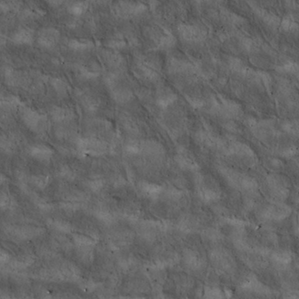
Label: non_frost